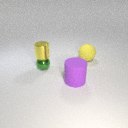
small green metal sphere to the left of large yellow rubber sphere